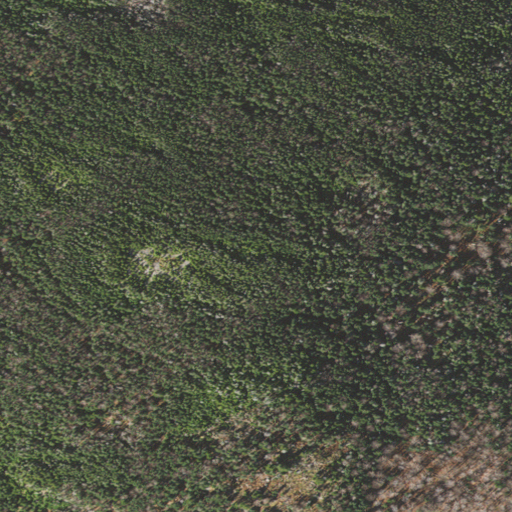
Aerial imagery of ridge(s) in New Hampshire named Branch Ridge containing evergreen forest, mixed forest, and deciduous forest